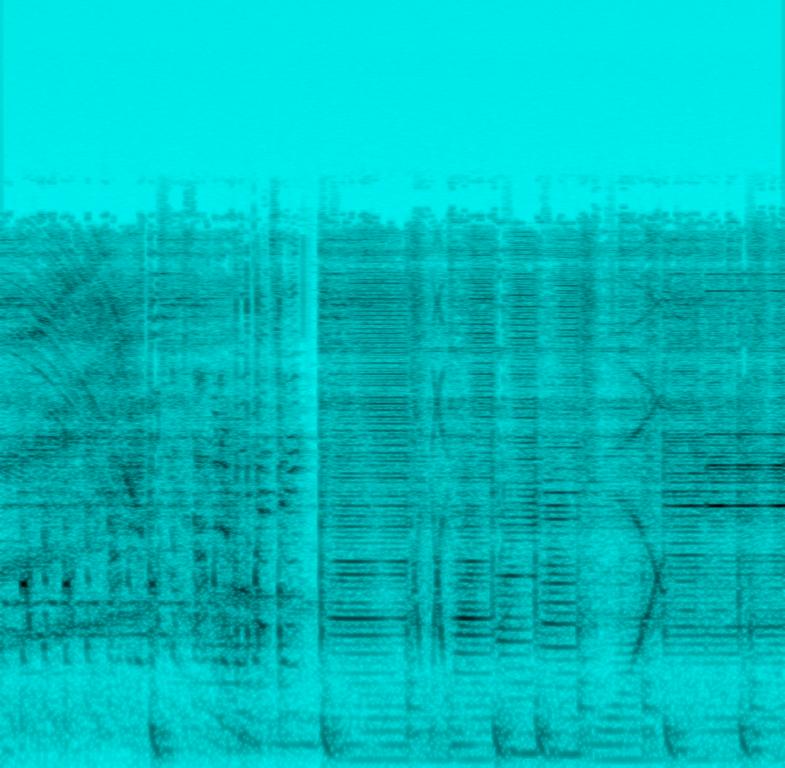
A male singer sings this aggressive vocal. The song is medium tempo with a slick drumming rhythm, groovy bass line, sonic tones, keyboard harmony and various percussive hits. The song is a modern electronic dance music with trance influences. The song has bad quality audio issues.